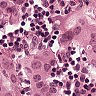
Metastatic tissue present: yes